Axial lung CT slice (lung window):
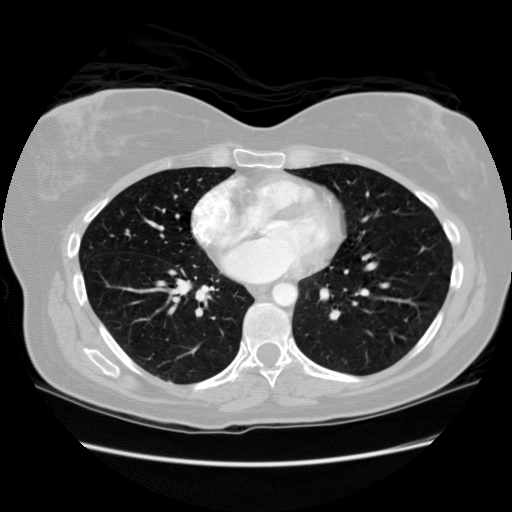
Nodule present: no